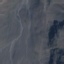
Land use / land cover class: HerbaceousVegetation